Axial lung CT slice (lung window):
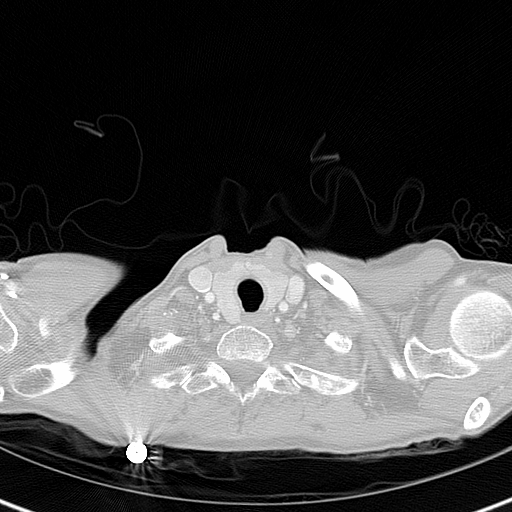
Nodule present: no